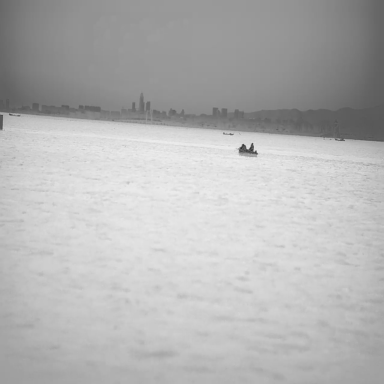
There are four bulk_carriers in the infrared image.